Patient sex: M
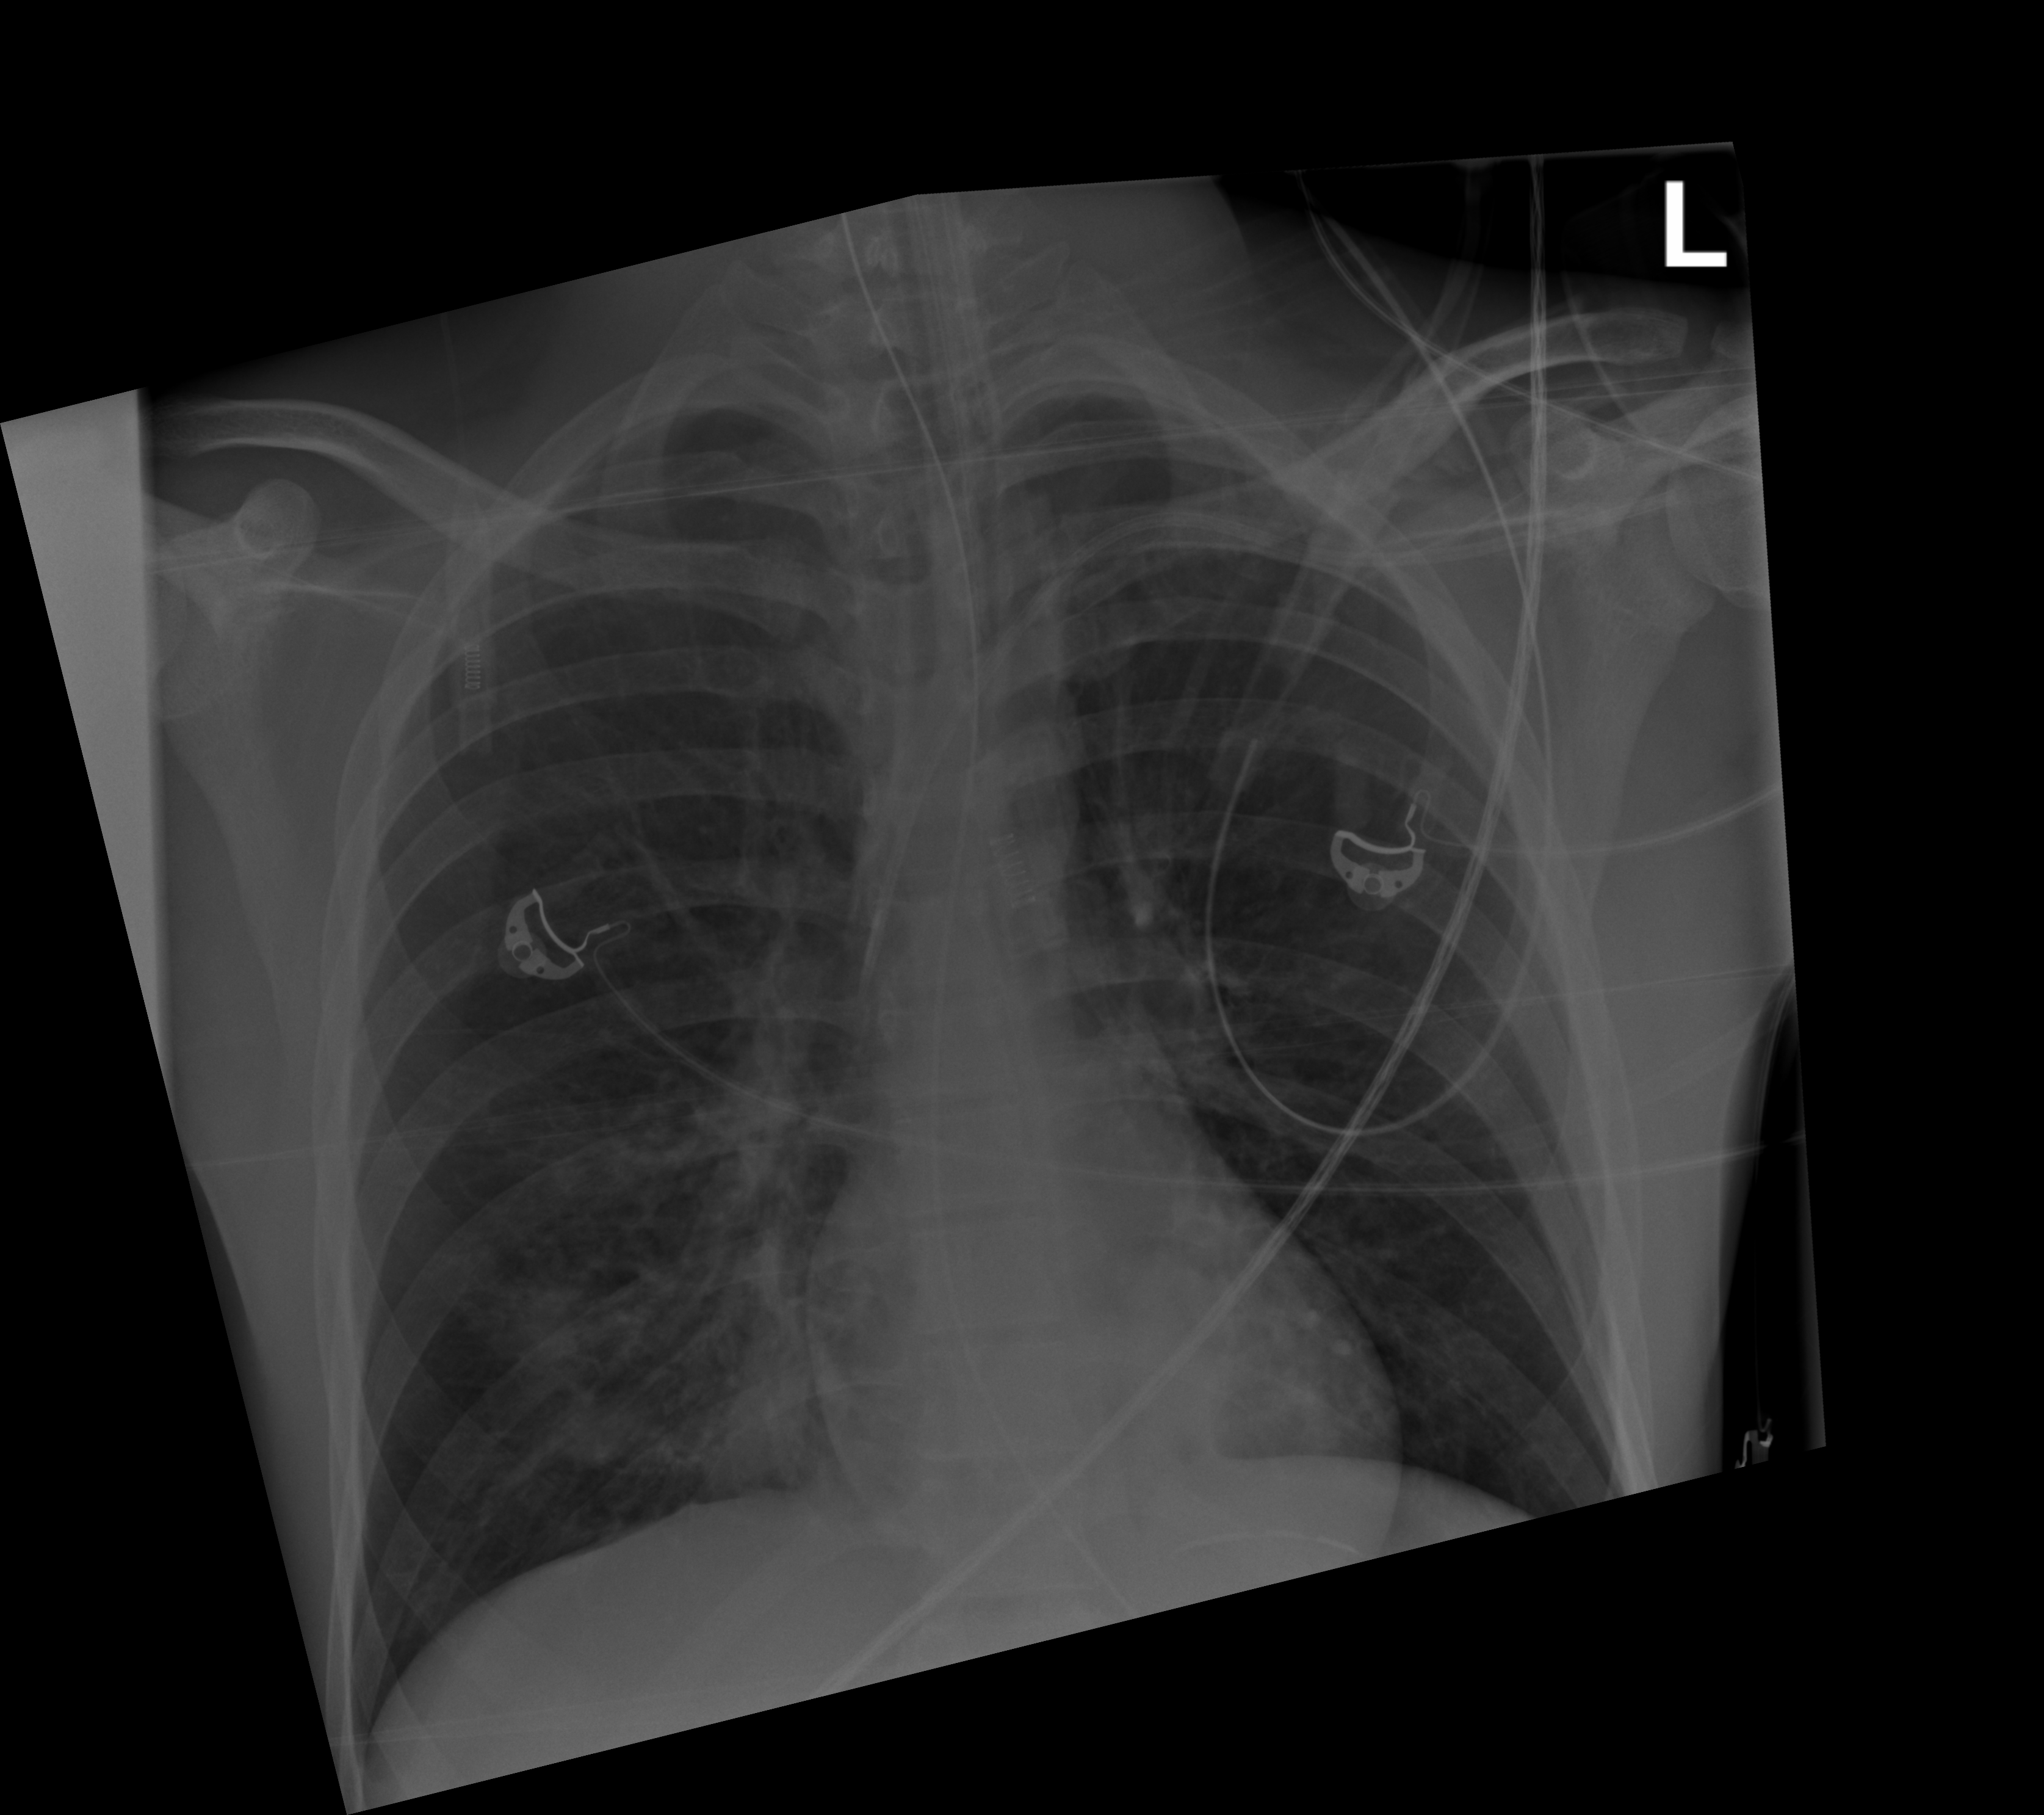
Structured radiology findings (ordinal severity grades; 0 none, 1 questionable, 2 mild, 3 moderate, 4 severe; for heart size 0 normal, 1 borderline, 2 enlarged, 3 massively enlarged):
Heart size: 0
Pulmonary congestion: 0
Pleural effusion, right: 0
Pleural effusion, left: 0
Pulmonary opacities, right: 2
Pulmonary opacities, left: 2
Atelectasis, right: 2
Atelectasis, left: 2